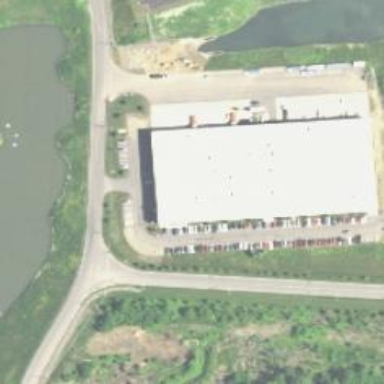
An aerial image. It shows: Warehouse.